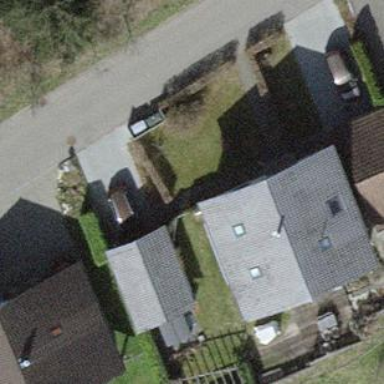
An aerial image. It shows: Terrace building.